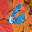
Label: 6